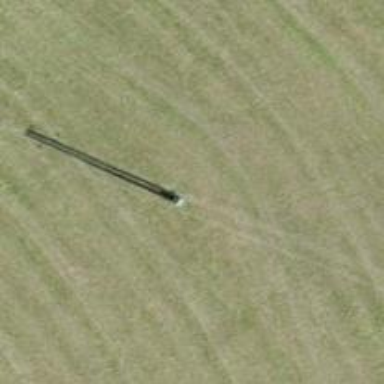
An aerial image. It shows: Power pole.